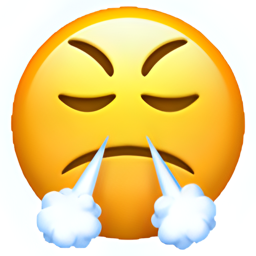
Name: face with look of triumph
Emoji: 😤
Group: Smileys & Emotion
Sub-group: face-negative